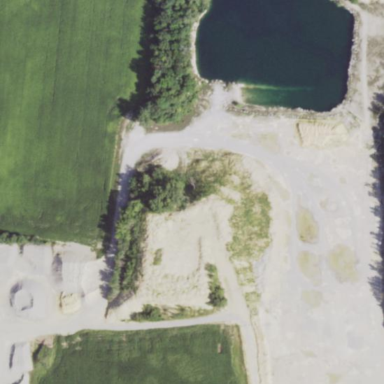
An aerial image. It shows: Quarry area.